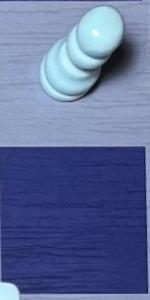
Label: Empty